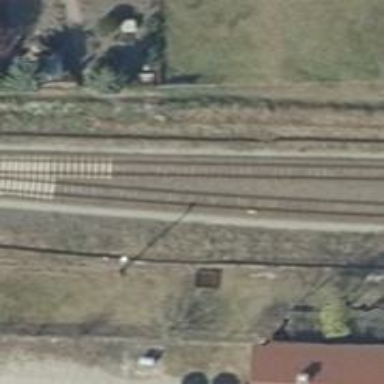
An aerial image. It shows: Signal on the railway track. It is positioned in the track.